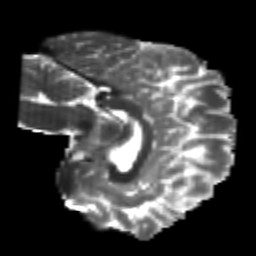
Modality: T2w
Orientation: sagittal
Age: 22
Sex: male
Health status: healthy
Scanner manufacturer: philips
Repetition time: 7.476 s
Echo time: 0.08753 s